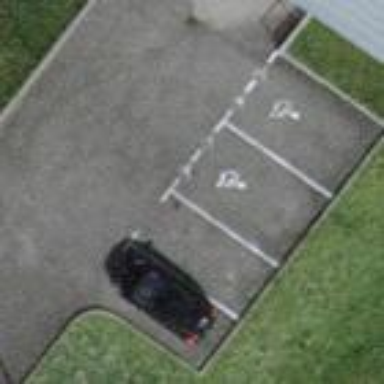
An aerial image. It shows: Paved parking surface with parking spaces available.